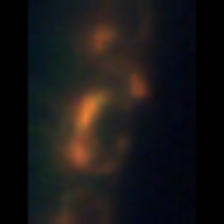
Taxon: Unknown_detritus
Group: Unknown